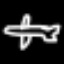
Label: airplane